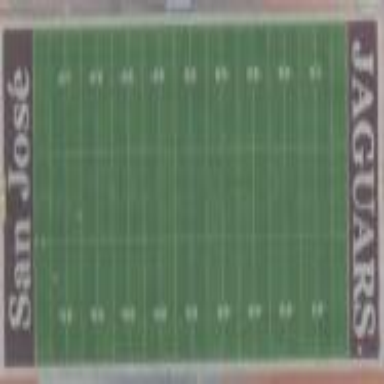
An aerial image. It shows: Pitch for American football.